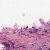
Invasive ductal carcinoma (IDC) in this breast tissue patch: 0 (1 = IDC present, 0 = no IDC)